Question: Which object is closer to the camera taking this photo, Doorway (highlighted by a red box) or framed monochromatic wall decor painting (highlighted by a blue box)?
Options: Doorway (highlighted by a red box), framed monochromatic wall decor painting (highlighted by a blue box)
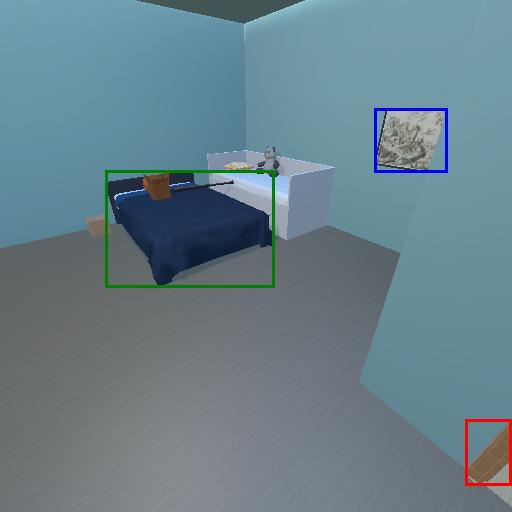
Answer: Doorway (highlighted by a red box)